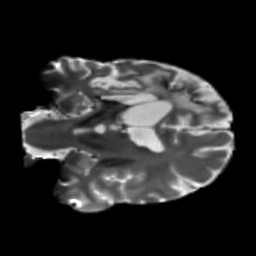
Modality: T2w
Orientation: coronal
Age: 56
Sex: male
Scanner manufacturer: siemens
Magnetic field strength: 3 T
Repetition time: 5.25 s
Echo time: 0.08 s